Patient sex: M
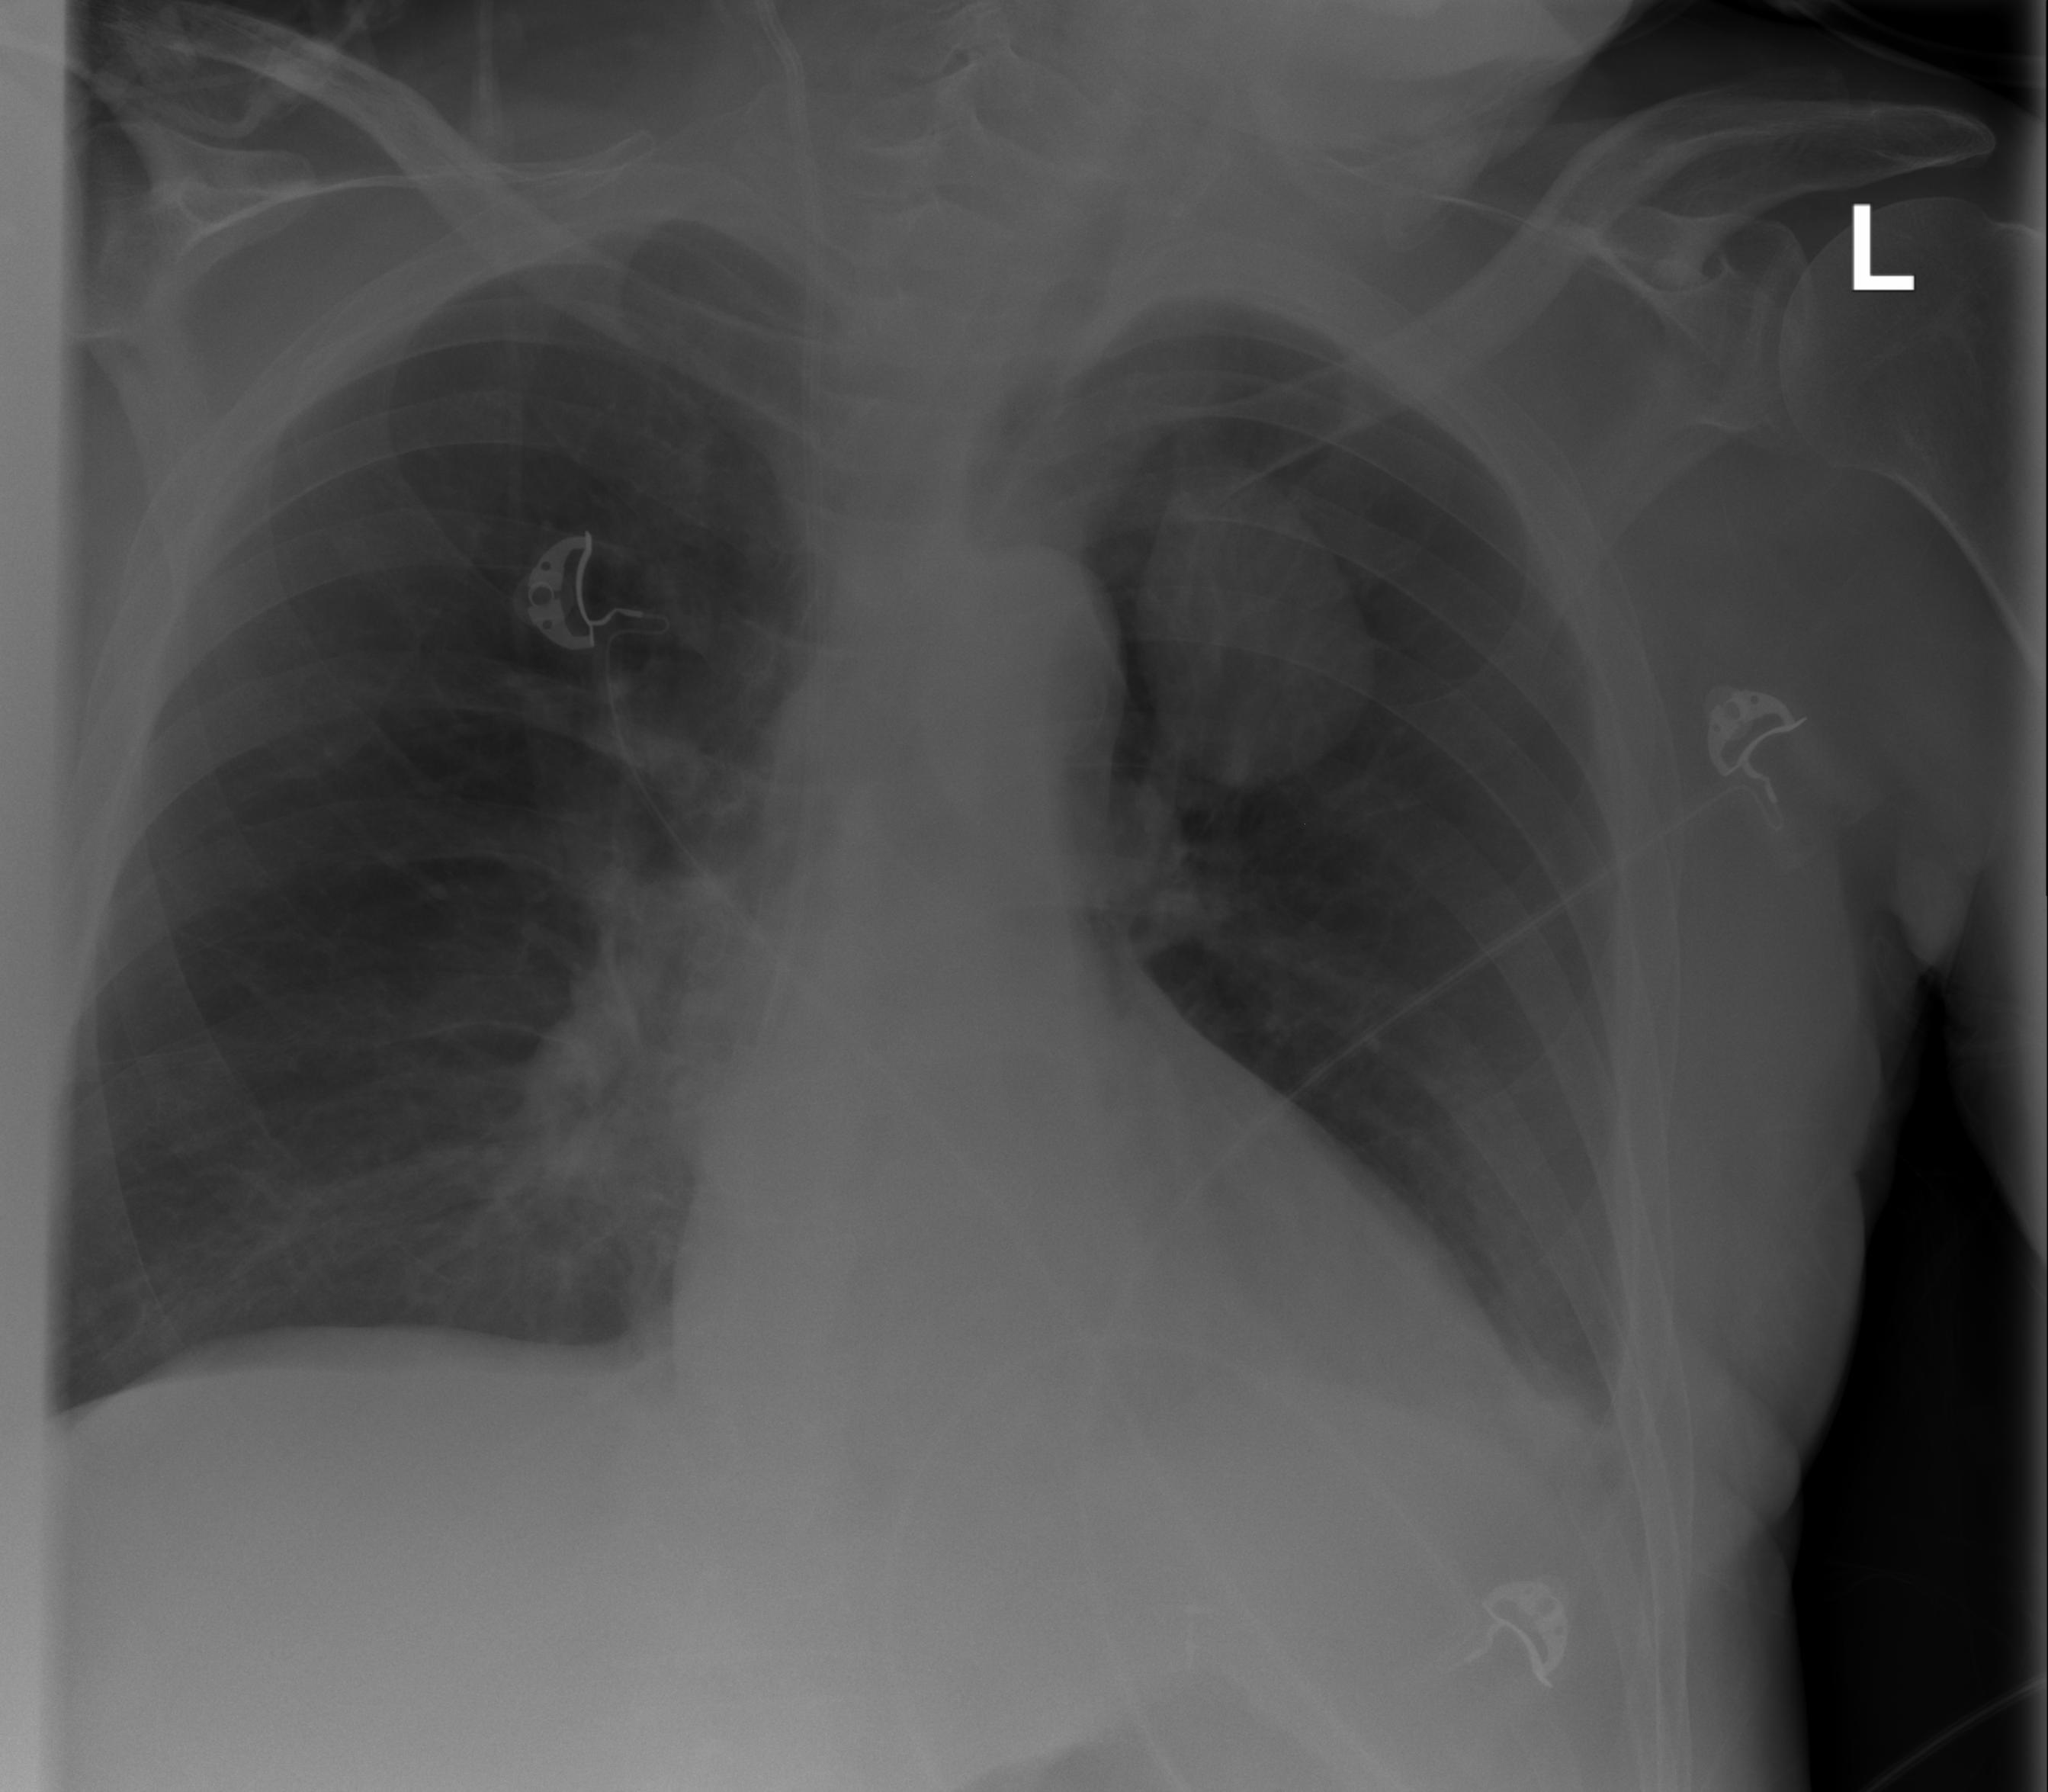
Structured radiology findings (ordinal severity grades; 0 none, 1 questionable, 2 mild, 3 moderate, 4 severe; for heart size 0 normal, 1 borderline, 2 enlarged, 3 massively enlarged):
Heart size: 1
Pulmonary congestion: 0
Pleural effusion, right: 0
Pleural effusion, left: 2
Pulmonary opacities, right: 0
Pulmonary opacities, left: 0
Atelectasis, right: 0
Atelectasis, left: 2